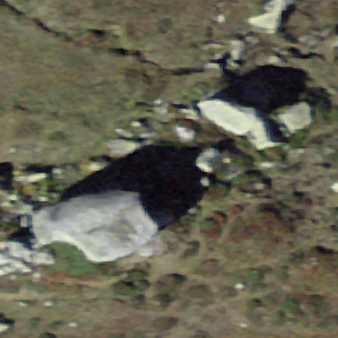
Label: bouldering_area